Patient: sex F, age 69
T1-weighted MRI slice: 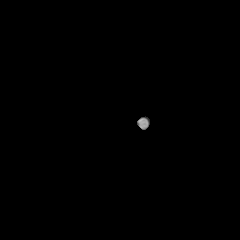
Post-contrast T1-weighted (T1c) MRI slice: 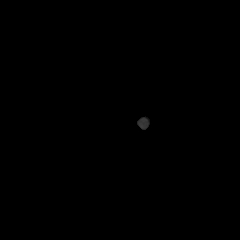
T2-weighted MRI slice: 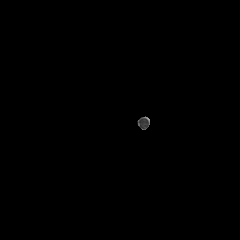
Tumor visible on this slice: no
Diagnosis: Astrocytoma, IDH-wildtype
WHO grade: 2